Question: My site layout is very simple. I want it to look something like this:
- - - - -

Each red block is text. Right now I just have each block underneath the next one, all centered. I want it to be laid out like the image above.
I cannot seem to figure out how to do this properly. Using relative alignment is a mess. Percentages don't seem to work either.
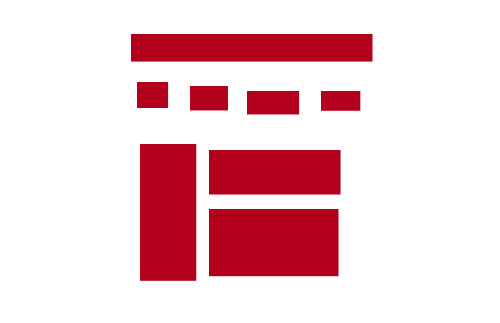
Answer: The websites are divided in to multiple blocks (or columns). It's up to the designer/developer to divide this to independent groups (like sidebar, headers, footers, content etc.)
Learning the fundamentals is quite important. <URL> has pretty decent intuitive tutorial HTML
Also checkout
- <URL>
Also take cues from the websites you bump into with the help of developer tools packed with browsers.